Question: So, I'm drawing 3 balls on the top of screen. I'm using surfaceView. Here is the drawing code:
'''
private void doDraw(Canvas c)
{
grid.Draw(c);
nextBallsBar.Draw(c);
}
'''
Grid:
'''
public void Draw(Canvas c)
{
c.drawBitmap(Texture, 0, 0, null);
}
'''
NextBallsBar:
'''
public class NextBallsBar
{
private Bitmap ball1;
private Bitmap ball2;
private Bitmap ball3;
public void SetNextBalls(BallType[] ballTypes)
{
ball1 = BallTexturesProvider.GetBallTexture(ballTypes[0]);
ball2 = BallTexturesProvider.GetBallTexture(ballTypes[1]);
ball3 = BallTexturesProvider.GetBallTexture(ballTypes[2]);
}
public void Draw(Canvas c)
{
//Point _position = new Point((int) (400 * GameView.scaleX), (int) (42 * GameView.scaleY));
c.drawBitmap(ball1, (int) 200, (int) (42 * GameView.scaleY), null);
//_position = new Point((int) (_position.x - 60 * GameView.scaleX), _position.y);
c.drawBitmap(ball2, (int) 150, (int) (42 * GameView.scaleY), null);
//_position = new Point((int) (_position.x - 60 * GameView.scaleX), _position.y);
c.drawBitmap(ball3, (int) 100, (int) (42 * GameView.scaleY), null);
}
'''
}

There should be drawn only 3 balls separate from each other. Like on my WP7 version.
What's wrong ? Please, I hope you'll help me!
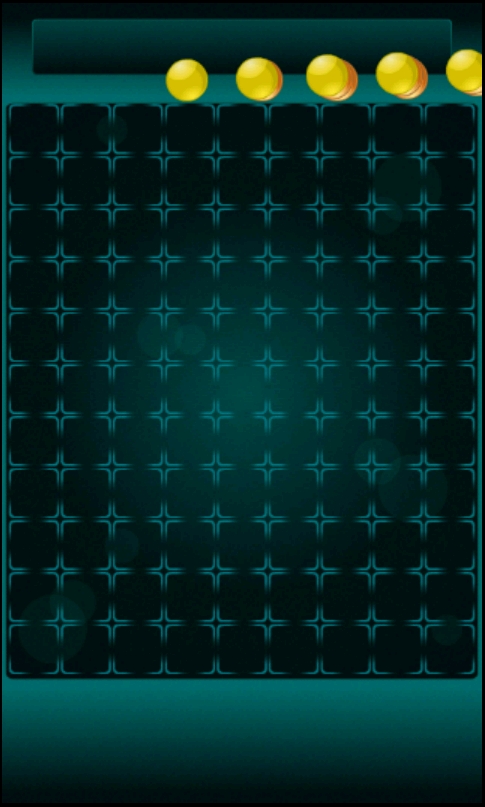
Answer: Might not solve all your problems, but you should clear the screen before redrawing, using something like 'c.drawColor(0xFF000000);' (to fill it with black). If you don't redraw the view, you will see the previous frame behind the current.
Of course, if your grid texture cover the entire screen and don't use transparency, this is not a problem.